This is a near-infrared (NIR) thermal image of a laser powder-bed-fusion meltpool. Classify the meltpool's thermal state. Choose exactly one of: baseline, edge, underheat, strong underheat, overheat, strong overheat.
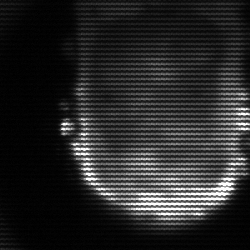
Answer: baseline